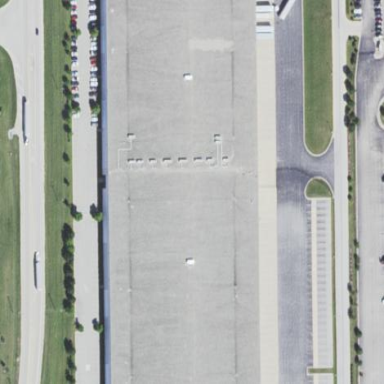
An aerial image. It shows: Industrial building.